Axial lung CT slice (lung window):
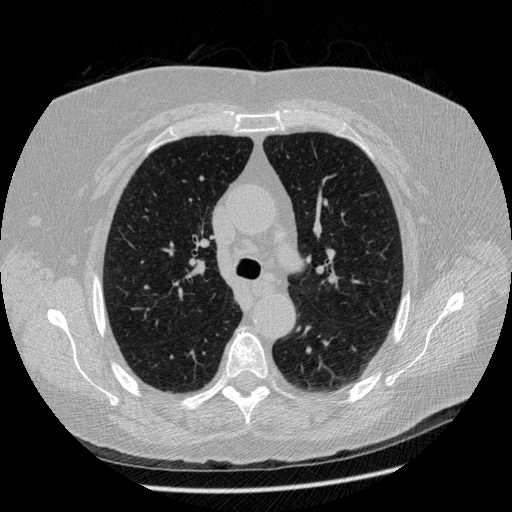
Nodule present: no